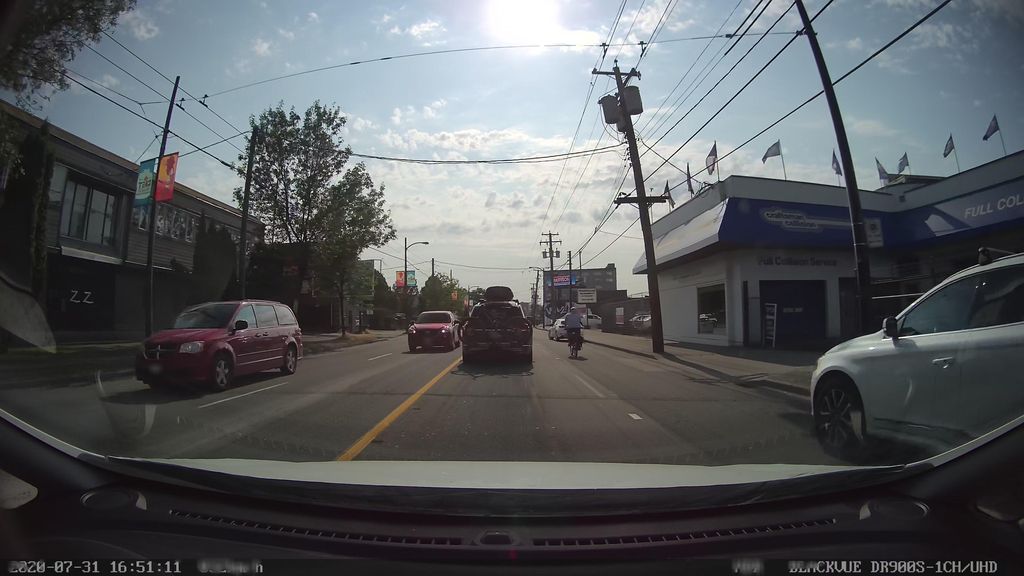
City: vancouver